Question: I'm trying to add three rectangles to the center of BorderLayout and I'm completely lost. My finished program needs to increase the height of the rectangle as the sliders move but I'm trying to figure out how to intitally draw these three rectangles to the jpanel. I'm so lost. My code is below.
'''
import java.awt.*;
import javax.swing.*;
import javax.swing.event.ChangeEvent;
import javax.swing.event.ChangeListener;
public class ShowColors extends JPanel
{
public static void main(String args[])
{
JFrame frame = new JFrame();
JPanel main = new JPanel(new BorderLayout());
main.setSize(2000, 1000);
frame.setContentPane(main);
JPanel jp1 = new JPanel(new GridLayout(0, 1));
JPanel jp2 = new JPanel(new GridLayout(2,3));
JPanel jp3 = new JPanel(new GridLayout(1, 3));
jp1.setPreferredSize(new Dimension(90, 800));
jp2.setPreferredSize(new Dimension(1000, 150));
jp3.setPreferredSize(new Dimension(800, 600));
JRadioButton rb1 = new JRadioButton("Decimal", true);
JRadioButton rb2 = new JRadioButton("Binary");
JRadioButton rb3 = new JRadioButton("Hex");
JRadioButton rb4 = new JRadioButton("Octal");
JButton jb1 = new JButton("RESET");
ButtonGroup group = new ButtonGroup();
group.add(rb1);
group.add(rb2);
group.add(rb3);
group.add(rb4);
JSlider jRed = new JSlider(0,255);
JSlider jGreen = new JSlider(0,255);
JSlider jBlue = new JSlider(0,255);
jRed.setPaintLabels(true);
jRed.setPaintTicks(true);
jRed.setMinorTickSpacing(5);
jRed.setMajorTickSpacing(50);
jRed.setValue(0);
jGreen.setPaintLabels(true);
jGreen.setPaintTicks(true);
jGreen.setMinorTickSpacing(5);
jGreen.setMajorTickSpacing(50);
jGreen.setValue(0);
jBlue.setPaintLabels(true);
jBlue.setPaintTicks(true);
jBlue.setMinorTickSpacing(5);
jBlue.setMajorTickSpacing(50);
jBlue.setValue(0);
JLabel labelR = new JLabel("Red", JLabel.CENTER);
JLabel labelG = new JLabel("Green", JLabel.CENTER);
JLabel lableB = new JLabel("Blue", JLabel.CENTER);
jp1.add(rb1);
jp1.add(rb2);
jp1.add(rb3);
jp1.add(rb4);
jp1.add(jb1);
jp2.add(labelR);
jp2.add(labelG);
jp2.add(lableB);
jp2.add(jRed);
jp2.add(jGreen);
jp2.add(jBlue);
main.add(jp1, BorderLayout.WEST);
main.add(jp2, BorderLayout.SOUTH);
frame.pack();
frame.setVisible(true);
frame.setDefaultCloseOperation(JFrame.EXIT_ON_CLOSE);
}
public void paint(Graphics g)
{
super.paint(g);
g.drawRect(0, 0, 10, 20);
g.setColor(Color.RED);
g.fillRect(0, 0, 10, 20);
g.drawRect(10, 0, 10, 20);
g.setColor(Color.GREEN);
g.fillRect(10, 0, 10, 20);
g.drawRect(20, 0, 10, 20);
g.setColor(Color.BLUE);
g.fillRect(20, 0, 10, 20);
}
}
'''
here is my layout and i want the rectangles in the center.

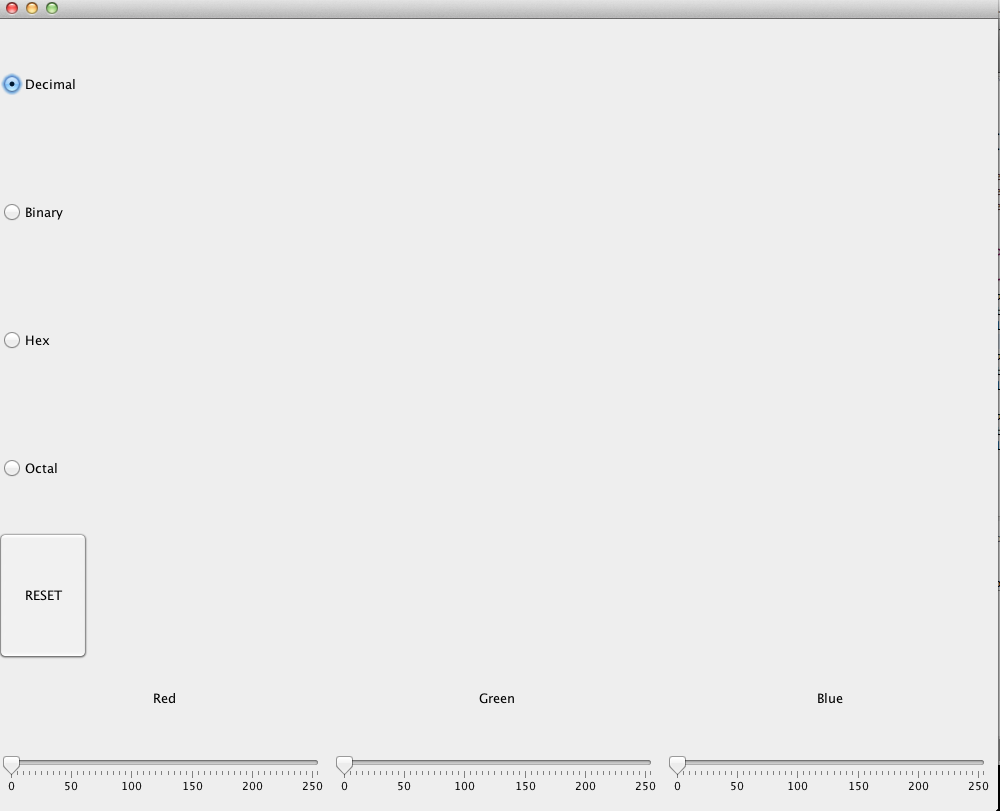
Answer: I think you just need a simple subclass of 'JPanel' and override 'paintComponent()'. Something like this should get you going:
'''
import javax.swing.*;
import java.awt.*;
public class Canvas extends JPanel {
// TODO member variables for rectangle size/color
public void paintComponent(Graphics g) {
super.paintComponent(g);
g.fillRect(10,10,100,50);
g.drawRect(10,80,100,50);
}
}
'''
:
Actually, I guess you really don't need a "Canvas" class, you can just use a plain 'JPanel' as @MadProgrammer suggests. What you do need is a class that will encapsulate the Rectangle behavior, which can just be a simple 'JComponent' that gets added to the 'JPanel' that holds your three rectangles.
Here's a working solution, imports excluded for brevity:
'''
public class ShowColors {
class Rectangle extends JComponent implements ChangeListener {
private JSlider slider;
private Color color;
public Rectangle(JSlider slider, Color color) {
this.slider = slider;
this.color = color;
this.setPreferredSize(new Dimension(250, 250));
slider.addChangeListener(this);
}
public void paintComponent(Graphics g) {
super.paintComponent(g);
int value = slider.getValue();
g.setColor(color);
g.fillRect(10,10,100,value);
}
@Override
public void stateChanged(ChangeEvent arg0) {
this.repaint();
}
}
public ShowColors() {
JFrame frame = new JFrame();
JPanel main = new JPanel(new BorderLayout());
main.setSize(2000, 1000);
frame.setContentPane(main);
JPanel jp1 = new JPanel(new GridLayout(0, 1));
JPanel jp2 = new JPanel(new GridLayout(2, 3));
jp1.setPreferredSize(new Dimension(90, 800));
jp2.setPreferredSize(new Dimension(1000, 150));
JRadioButton rb1 = new JRadioButton("Decimal", true);
JRadioButton rb2 = new JRadioButton("Binary");
JRadioButton rb3 = new JRadioButton("Hex");
JRadioButton rb4 = new JRadioButton("Octal");
JButton jb1 = new JButton("RESET");
ButtonGroup group = new ButtonGroup();
group.add(rb1);
group.add(rb2);
group.add(rb3);
group.add(rb4);
JSlider jRed = buildSlider();
JSlider jGreen = buildSlider();
JSlider jBlue = buildSlider();
JLabel labelR = new JLabel("Red", JLabel.CENTER);
JLabel labelG = new JLabel("Green", JLabel.CENTER);
JLabel lableB = new JLabel("Blue", JLabel.CENTER);
jp1.add(rb1);
jp1.add(rb2);
jp1.add(rb3);
jp1.add(rb4);
jp1.add(jb1);
jp2.add(labelR);
jp2.add(labelG);
jp2.add(lableB);
jp2.add(jRed);
jp2.add(jGreen);
jp2.add(jBlue);
JPanel canvas = new JPanel();
canvas.setLayout(new FlowLayout());
canvas.setPreferredSize(new Dimension(800, 600));
canvas.add(new Rectangle(jRed, Color.RED));
canvas.add(new Rectangle(jGreen, Color.GREEN));
canvas.add(new Rectangle(jBlue, Color.BLUE));
main.add(jp1, BorderLayout.WEST);
main.add(jp2, BorderLayout.SOUTH);
main.add(canvas, BorderLayout.EAST);
frame.pack();
frame.setVisible(true);
frame.setDefaultCloseOperation(JFrame.EXIT_ON_CLOSE);
}
private static JSlider buildSlider() {
JSlider slider = new JSlider(0, 255);
slider.setPaintLabels(true);
slider.setPaintTicks(true);
slider.setMinorTickSpacing(5);
slider.setMajorTickSpacing(50);
slider.setValue(50);
return slider;
}
public static void main(String args[]) {
new ShowColors();
}
}
'''
And here's what it looks like: